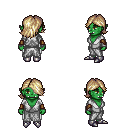
a pixel art fantasy rpg character, female body template, orc, green skin, white robe, white pants, white blonde swoop hairstyle, leather bracers, metal boots, four views (front, back, left, right), 2x2 character sprite sheet, small pixel art, hard edges, no anti-aliasing